Question: I have a number that is being increased by an increment on each step. Let's assume that start number is '0' and increment is '100'.
On step '#5' and later I want to start decreasing the base increment ('100'). The increment should be decreased smoothly and at step '#10' it equals '0'.
Here is a graph that basically explains what am I trying to do (y - increment, x - step).

Code representation:
'''
// x - step
// y - increment
var value = 0;
for(var x = 0; x < 10; x++) {
var y = 100;
if(x > 5) {
// y = ???
}
value += y;
}
'''
So the question is how to represent this? It would be also great to have an option to modify the smoothness of this arc.
Thank you!
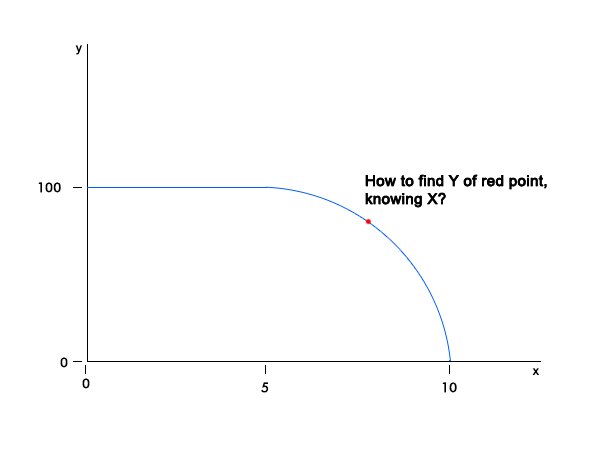
Answer: This will give you a perfect quarter cirle that starts at (5|100) and ends at (10|0).
'''
if (x > 5) {
y = 100 * Math.sqrt( 1 - Math.pow(((x - 5) / 5), 2) );
}
'''
<URL>
# Explanation (optional)
Let's start with a simpler case, a quarter circle with a radius of 1 and its center is (0|0). We know that 'x2 + y2 = r2'(Pythagorean theorem). x and r are known, so we can calculate y this way: 'y = sqrt(r2 - x2)'. Since our radius is always 1 and 12 is equal to 1, we can break it down to this:
'''
y = sqrt(1 - x2)
'''
The value of y ranges from 0 to 1. We want it to range from 0 to 100 though. To achieve this, we simply multiply the right side by 100.
'''
y = 100 * sqrt(1 - x2)
^^^^^^
'''
To shift the entire thing 5 to the right, we need to subtract 5 from x.
'''
y = 100 * sqrt(1 - (x - 5)2)
^^^^^
'''
Also, we want to stretch it to the right, so that our quarter circle ranges from x = 5 to x = 10 and not to x = 6, so wie divide (x - 5) by 5.
'''
y = 100 * sqrt(1 - ((x - 5) / 5)^2)
^^^^
'''
Everything to do now is to replace sqrt by Math.sqrt and ^2 by Math.pow to make it valid Javascript code.
'''
y = 100 * Math.sqrt( 1 - Math.pow(((x - 5) / 5), 2) );
'''